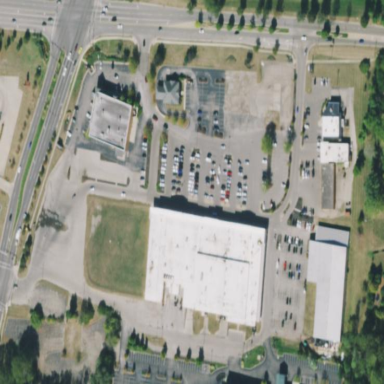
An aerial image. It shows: Retail area.